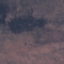
Label: HerbaceousVegetation